Field crop: maize
Growth stage: 2
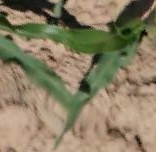
Species: maize